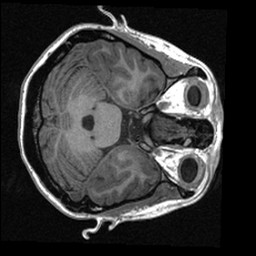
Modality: T1w
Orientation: axial